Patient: sex M, age 35
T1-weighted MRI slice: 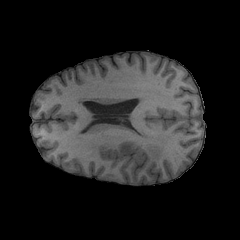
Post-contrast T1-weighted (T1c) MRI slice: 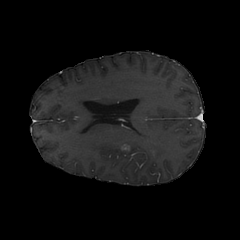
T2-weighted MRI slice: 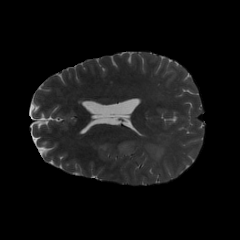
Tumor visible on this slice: yes
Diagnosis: Astrocytoma, IDH-mutant
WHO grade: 4